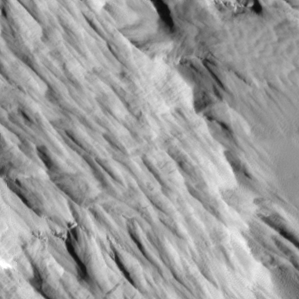
Label: non_frost